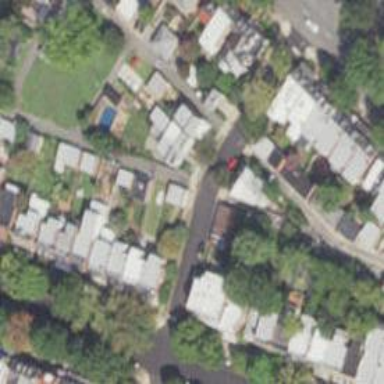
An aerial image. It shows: Alley classified as service road.